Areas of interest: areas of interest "Commercial service"
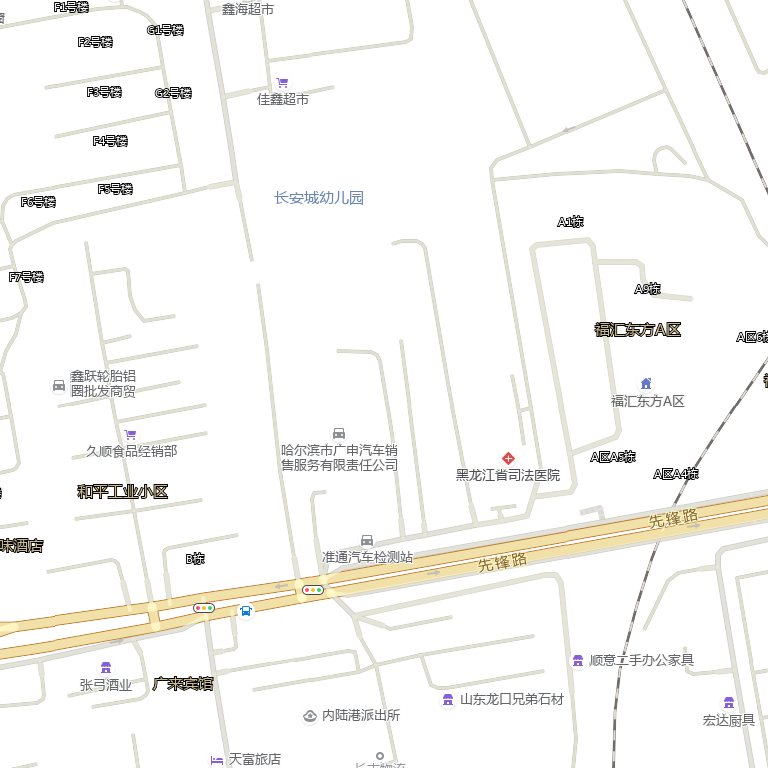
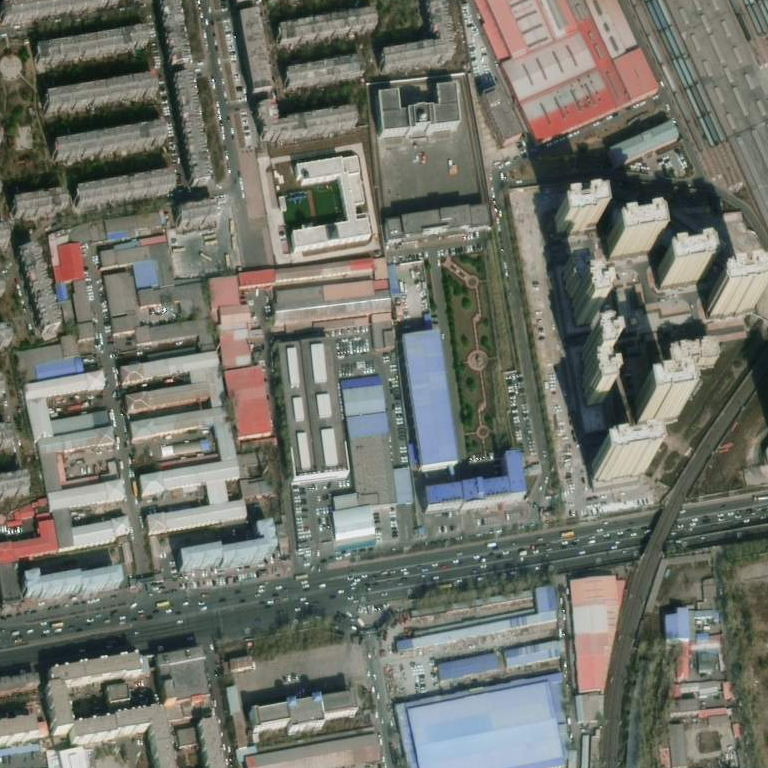